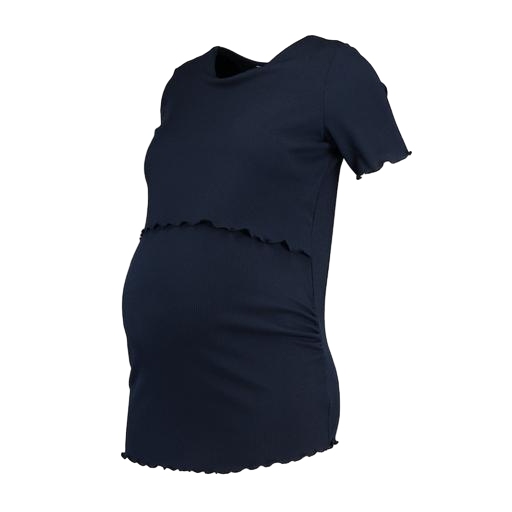
blue maternity/nursing top, blue maternity top embroidery, maternity/nursing tee, white background